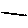
Label: line